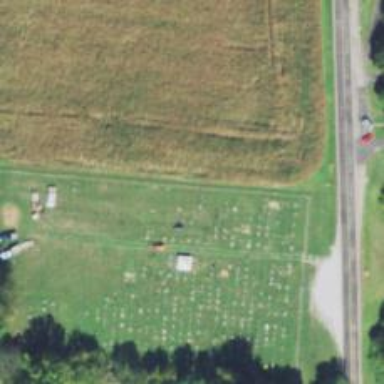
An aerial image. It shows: Cemetery.